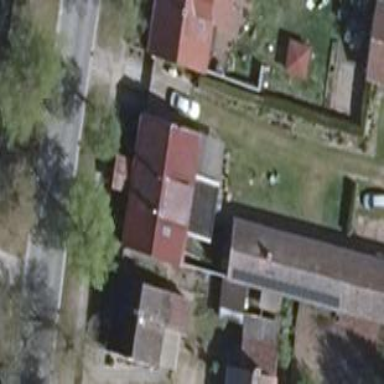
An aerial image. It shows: Flat-roofed grey house.